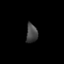
Tissue: lung
Cell type: Others
Senescence score: 0.1993
Nuclear area (px): 210
Mean DAPI intensity: 69.838